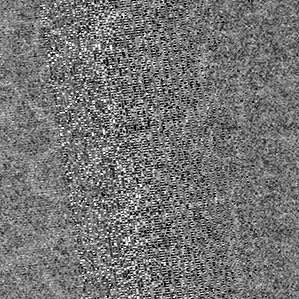
Label: frost